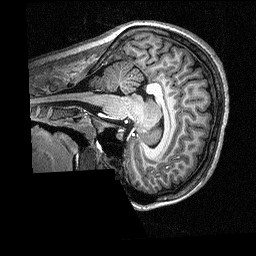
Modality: T1w
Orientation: sagittal